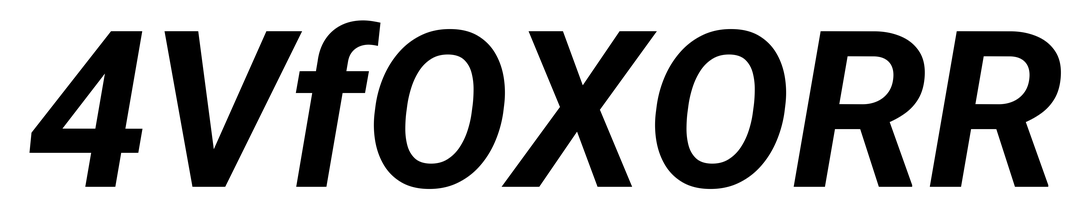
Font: Roboto-Italic_Bold_Italic